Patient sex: M
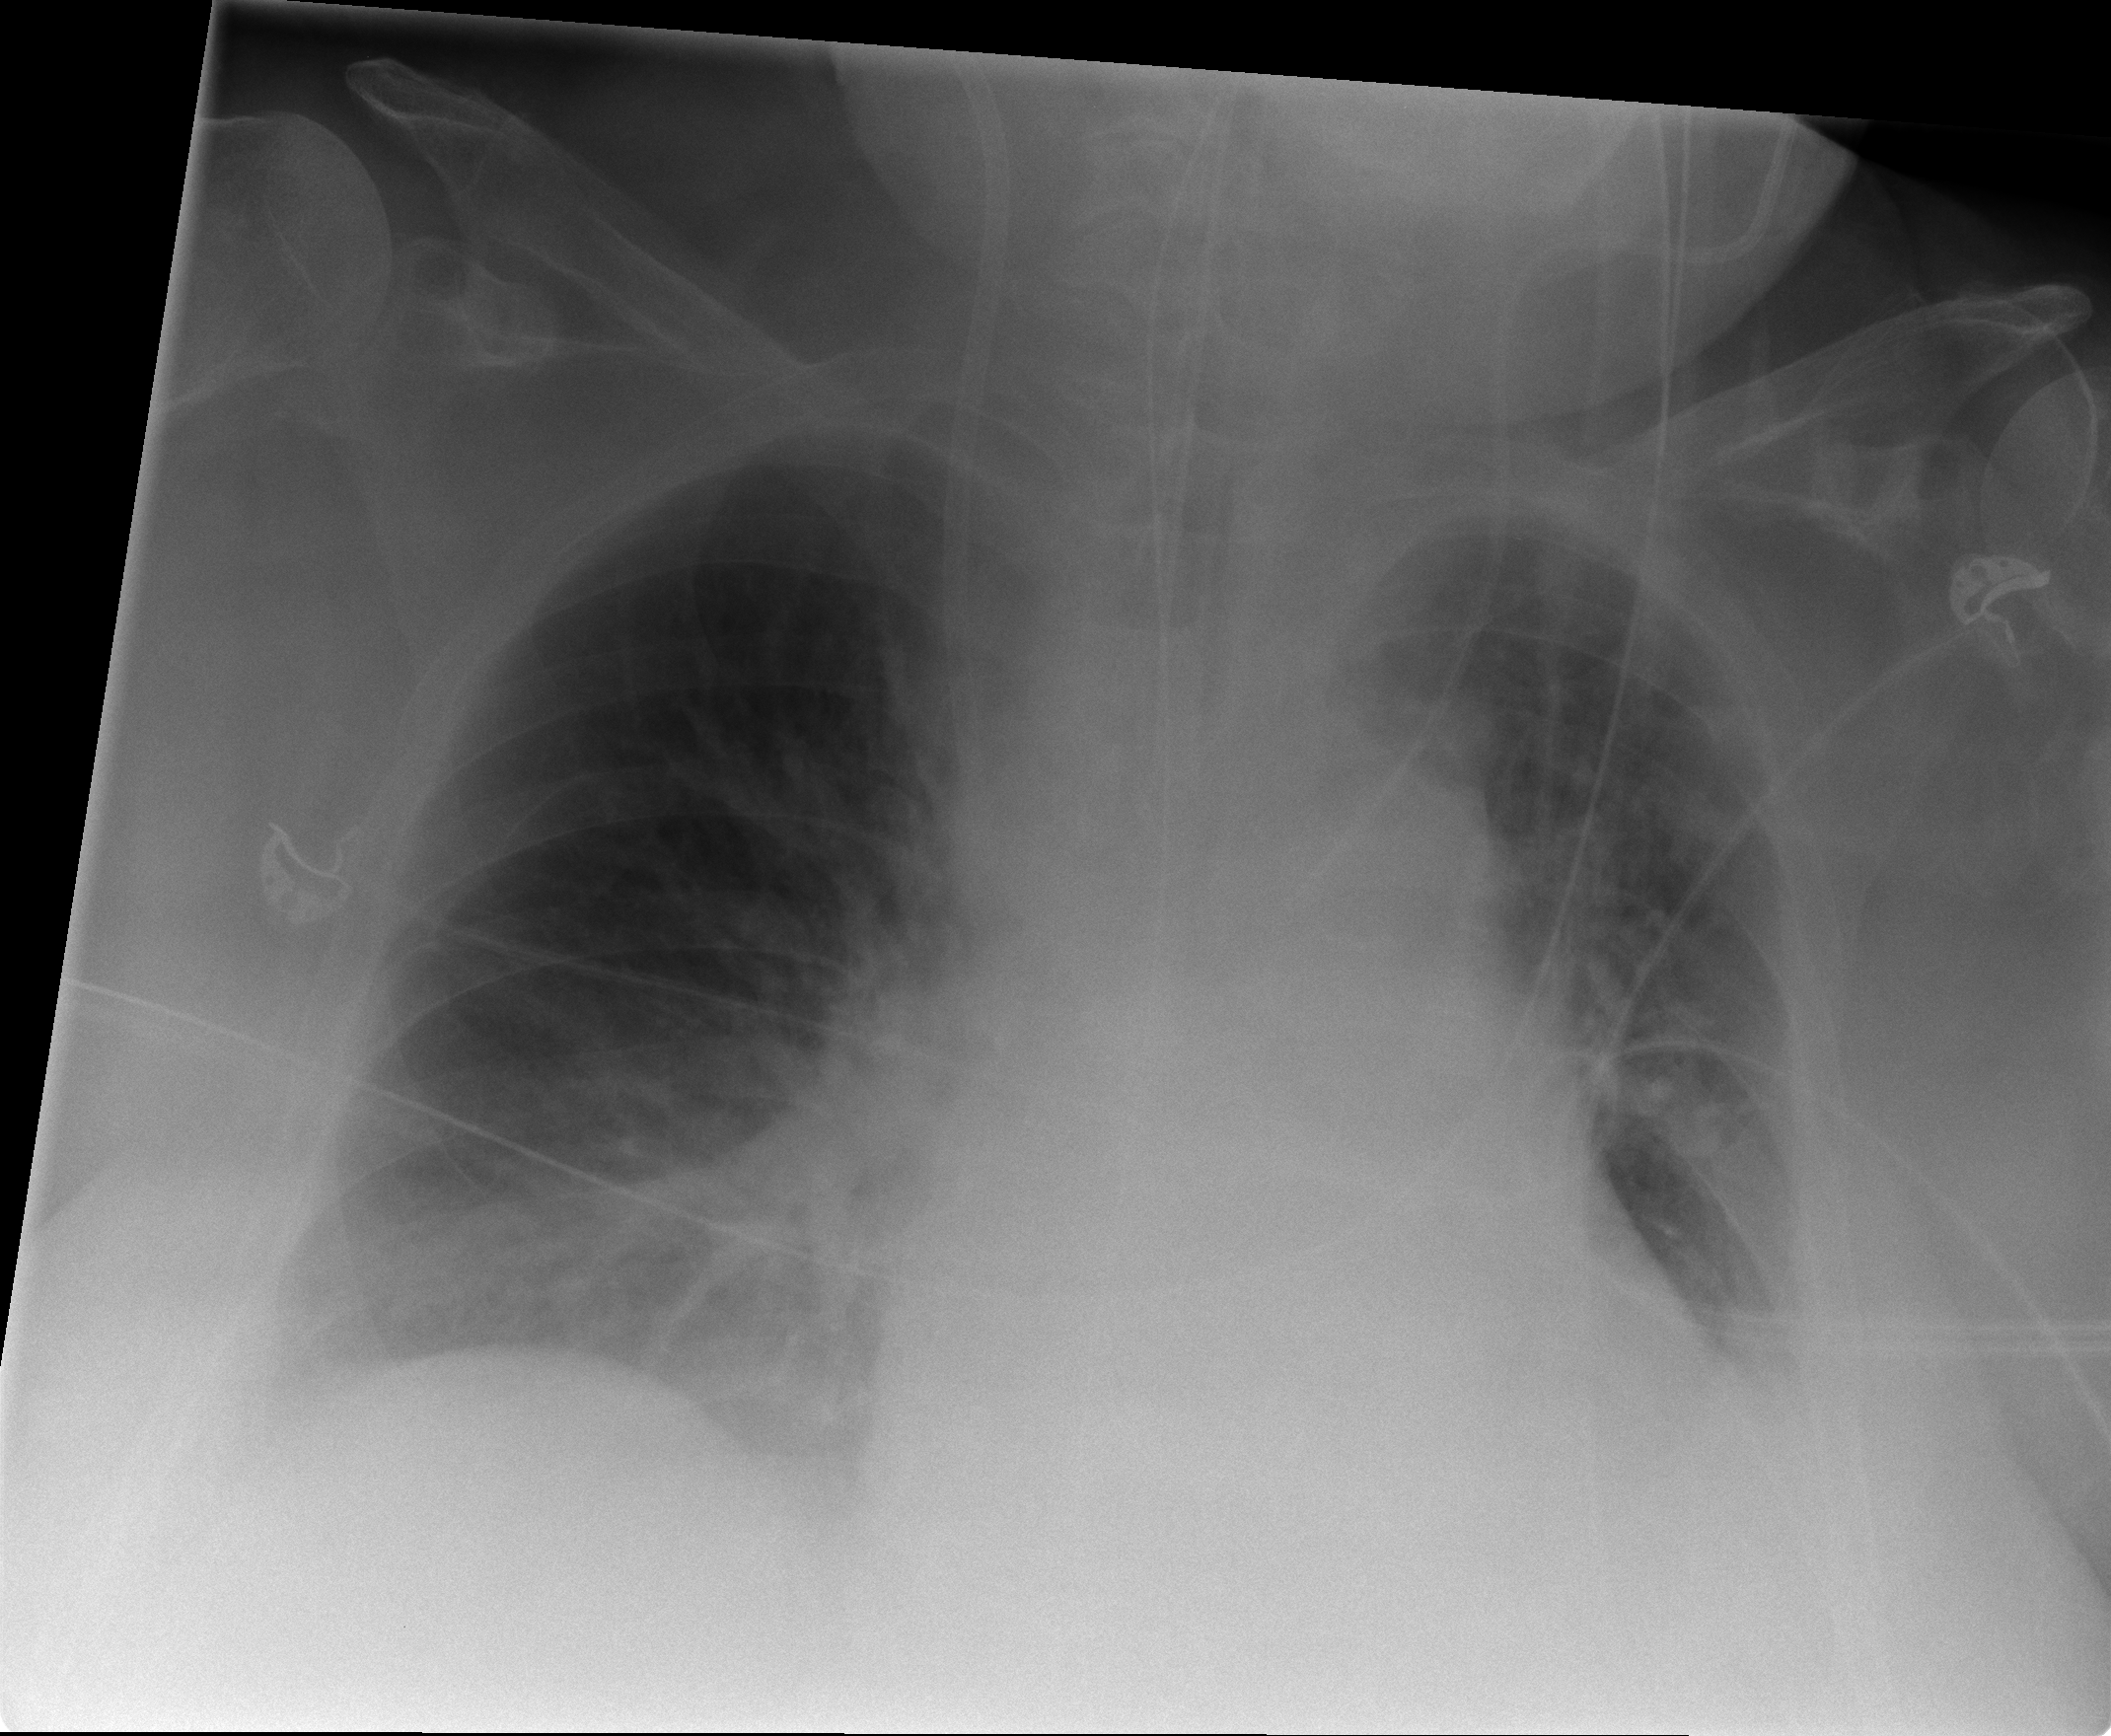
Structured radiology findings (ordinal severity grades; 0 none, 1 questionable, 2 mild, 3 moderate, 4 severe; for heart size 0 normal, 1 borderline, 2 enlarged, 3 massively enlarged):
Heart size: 2
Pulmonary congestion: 3
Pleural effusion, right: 2
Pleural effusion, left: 2
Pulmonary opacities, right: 3
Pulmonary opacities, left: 2
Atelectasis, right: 2
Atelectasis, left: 2